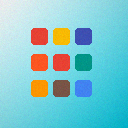
Screen state: on